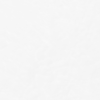
Label: not_dusty